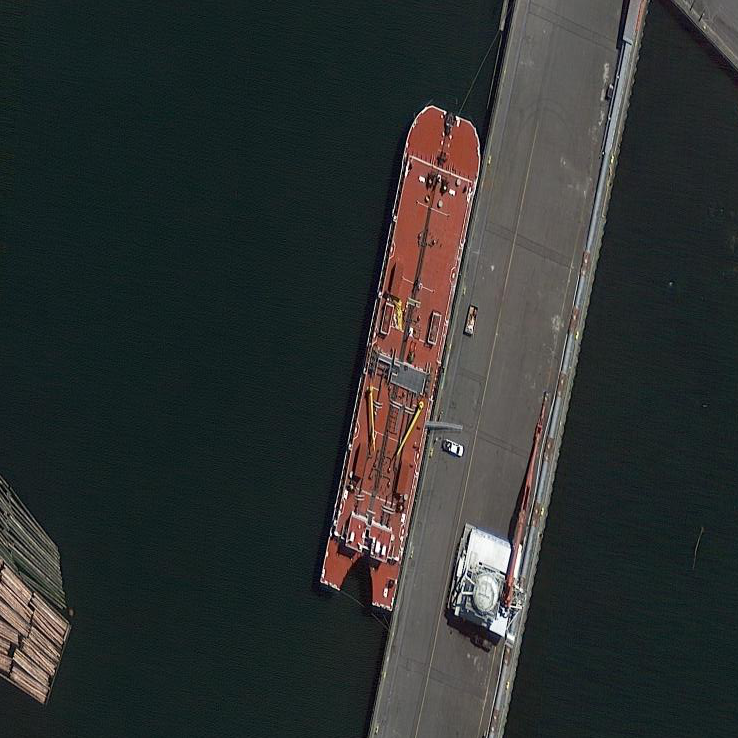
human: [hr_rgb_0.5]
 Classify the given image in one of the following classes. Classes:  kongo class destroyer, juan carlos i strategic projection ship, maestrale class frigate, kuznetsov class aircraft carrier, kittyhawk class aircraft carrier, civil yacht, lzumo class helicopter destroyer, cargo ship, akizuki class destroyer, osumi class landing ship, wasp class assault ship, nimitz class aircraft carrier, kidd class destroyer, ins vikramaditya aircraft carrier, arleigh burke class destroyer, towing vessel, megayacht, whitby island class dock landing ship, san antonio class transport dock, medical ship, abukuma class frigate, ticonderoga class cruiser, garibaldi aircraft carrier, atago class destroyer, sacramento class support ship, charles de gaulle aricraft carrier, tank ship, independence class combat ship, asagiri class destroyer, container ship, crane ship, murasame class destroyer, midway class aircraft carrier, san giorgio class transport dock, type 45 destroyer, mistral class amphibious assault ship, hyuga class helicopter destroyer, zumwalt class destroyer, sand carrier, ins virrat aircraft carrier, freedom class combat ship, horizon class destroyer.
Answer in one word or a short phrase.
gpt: Tank ship